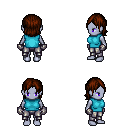
a pixel art fantasy rpg character, female body template, dark elf, purple skin, teal sleeveless shirt, metal pants, brown long bangs hairstyle, metal gloves, four views (front, back, left, right), 2x2 character sprite sheet, small pixel art, hard edges, no anti-aliasing